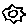
Label: sun